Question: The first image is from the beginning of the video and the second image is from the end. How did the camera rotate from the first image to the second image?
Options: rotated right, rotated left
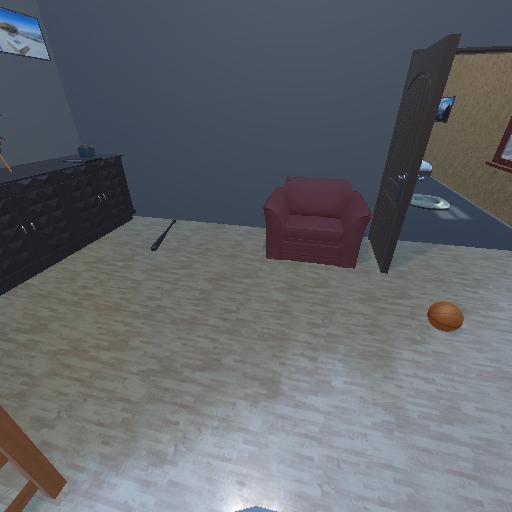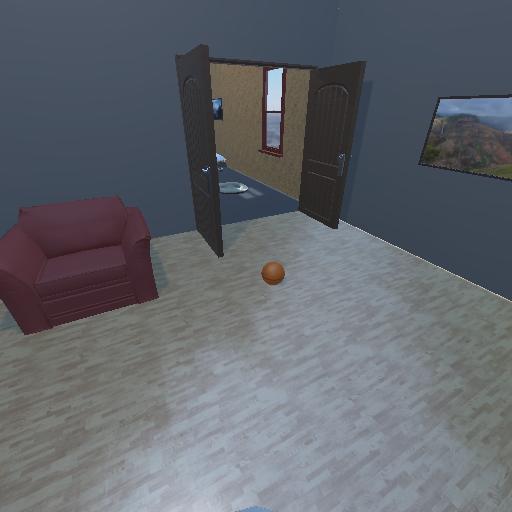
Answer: rotated right